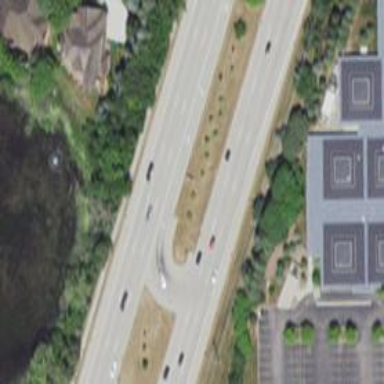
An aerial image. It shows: Primary highway.